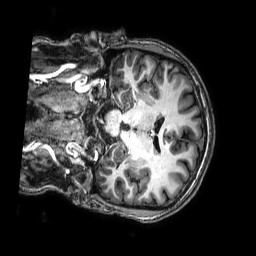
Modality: T1w
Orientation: coronal
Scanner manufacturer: philips
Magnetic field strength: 3 T
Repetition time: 0.008 s
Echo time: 0.003552 s